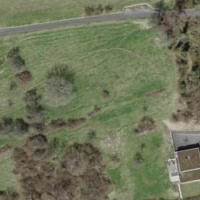
EUNIS habitat code: 44
Species observed at this site:
Tettigonia viridissima
Podarcis muralis
Ichthyosaura alpestris
Gryllus campestris
Lacerta agilis